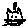
Label: cat